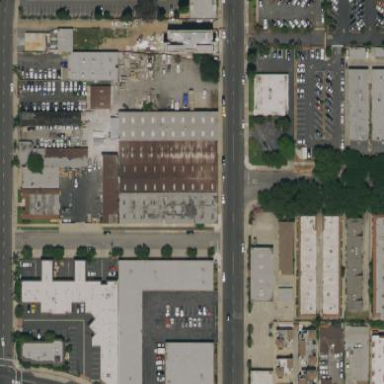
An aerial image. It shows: Industrial building.